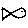
Label: fish